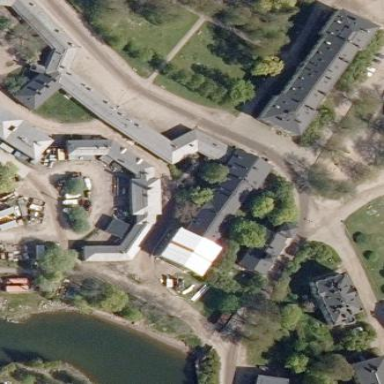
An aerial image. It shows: Historic castle building.